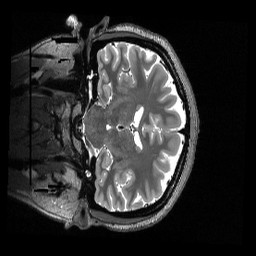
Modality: T2w
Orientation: coronal
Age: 27
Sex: female
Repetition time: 3.2 s
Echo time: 0.563 s